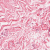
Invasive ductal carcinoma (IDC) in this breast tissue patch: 0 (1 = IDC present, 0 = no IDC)